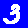
Digit: 3